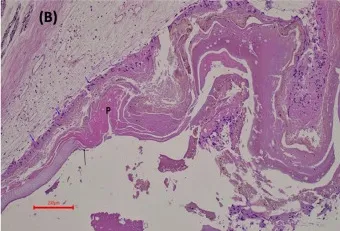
Ocular lesions caused by L. Learedi eggs in Chelonia mydas HE stain. (B) Rupture of the lens of the eye 10X. The blue arrows indicate giant cells (in phagocytosis of protein), P shows the protein from the ruptured lens, and the black arrows are evidence of the ruptured lens (fibers).
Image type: pathology (h&e)